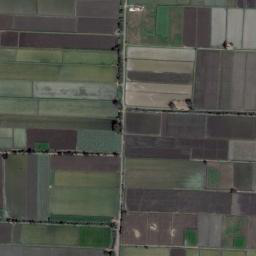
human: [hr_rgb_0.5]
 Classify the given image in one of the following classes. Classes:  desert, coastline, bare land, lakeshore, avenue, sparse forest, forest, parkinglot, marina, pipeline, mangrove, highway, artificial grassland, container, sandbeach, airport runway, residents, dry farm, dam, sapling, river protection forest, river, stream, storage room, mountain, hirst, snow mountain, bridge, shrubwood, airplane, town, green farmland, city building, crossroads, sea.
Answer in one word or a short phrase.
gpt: green farmland